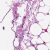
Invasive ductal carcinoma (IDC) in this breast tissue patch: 0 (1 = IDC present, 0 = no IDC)